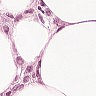
Metastatic tissue present: yes